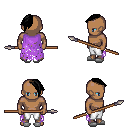
a pixel art fantasy rpg character, male body template, human, dark skin, maroon tattered cape, white pants, black long mohawk hairstyle, white slippers, spear, four views (front, back, left, right), 2x2 character sprite sheet, small pixel art, hard edges, no anti-aliasing